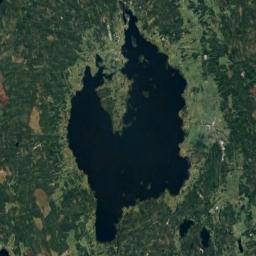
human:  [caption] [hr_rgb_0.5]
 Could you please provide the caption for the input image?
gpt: An irregularly shaped deep blue lake surrounded by forest .

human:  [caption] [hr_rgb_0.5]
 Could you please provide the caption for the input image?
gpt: The lake in the picture is small .

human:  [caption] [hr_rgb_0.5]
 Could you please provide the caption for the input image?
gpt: A big lake and two small lakes lie on a flat ground covered with vegetation and the water is dark blue .

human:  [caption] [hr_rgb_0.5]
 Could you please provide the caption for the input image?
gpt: Many trees are around the lake .

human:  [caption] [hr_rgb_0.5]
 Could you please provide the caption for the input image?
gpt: There are green meadows and forests around the lake .